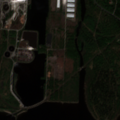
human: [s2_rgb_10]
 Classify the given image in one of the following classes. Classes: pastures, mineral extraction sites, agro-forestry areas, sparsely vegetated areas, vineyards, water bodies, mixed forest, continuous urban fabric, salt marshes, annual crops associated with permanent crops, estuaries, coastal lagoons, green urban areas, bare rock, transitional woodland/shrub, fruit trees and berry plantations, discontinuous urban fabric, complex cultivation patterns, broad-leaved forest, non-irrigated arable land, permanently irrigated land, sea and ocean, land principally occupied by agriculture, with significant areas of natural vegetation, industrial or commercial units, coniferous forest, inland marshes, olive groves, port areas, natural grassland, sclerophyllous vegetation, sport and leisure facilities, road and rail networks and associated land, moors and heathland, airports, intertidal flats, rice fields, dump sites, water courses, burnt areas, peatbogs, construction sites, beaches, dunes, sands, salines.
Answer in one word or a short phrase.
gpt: discontinuous urban fabric, industrial or commercial units, mixed forest, water bodies, sea and ocean